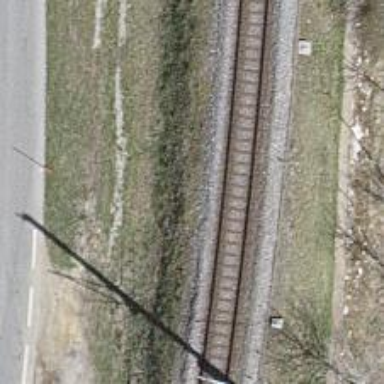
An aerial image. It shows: Single-track railway with electrified contact lines.